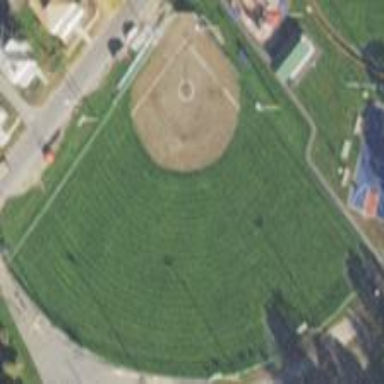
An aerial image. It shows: Baseball pitch for leisure and sports activities.